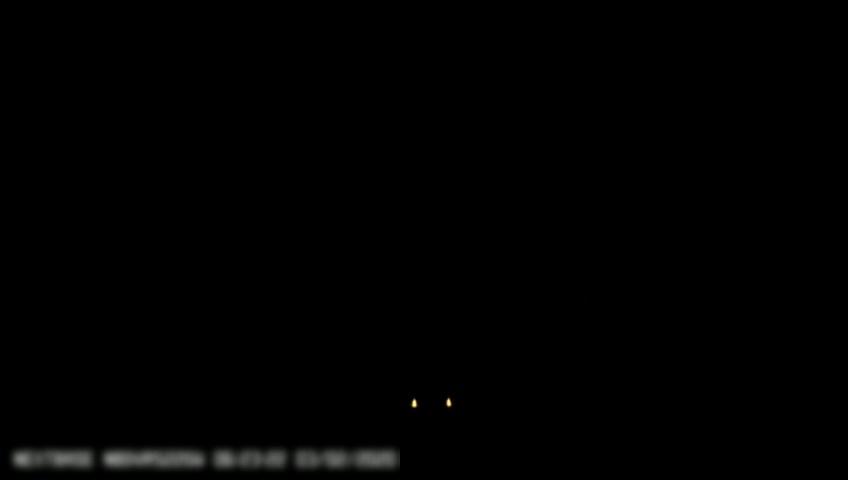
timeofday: Night
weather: Other